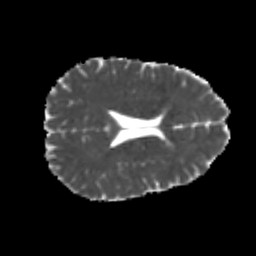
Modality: MD
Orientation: axial
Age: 23
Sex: male
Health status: healthy
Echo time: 0.074 s